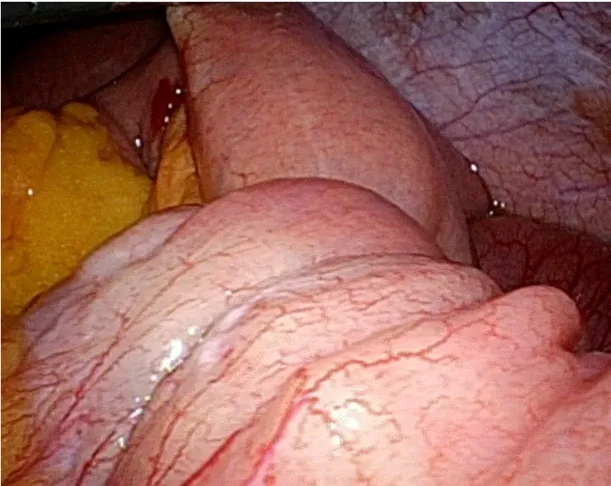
Laparoscopic intraoperative view. Intussuscepted portion of the jejunum.
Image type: endoscopy (other_endoscopy)